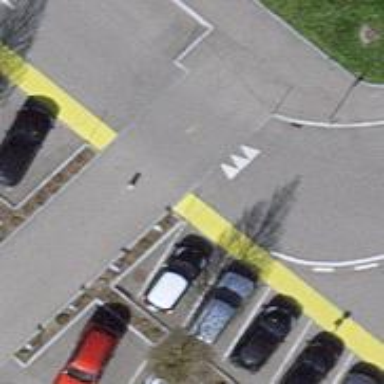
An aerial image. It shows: Traffic hump for calming the traffic.